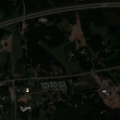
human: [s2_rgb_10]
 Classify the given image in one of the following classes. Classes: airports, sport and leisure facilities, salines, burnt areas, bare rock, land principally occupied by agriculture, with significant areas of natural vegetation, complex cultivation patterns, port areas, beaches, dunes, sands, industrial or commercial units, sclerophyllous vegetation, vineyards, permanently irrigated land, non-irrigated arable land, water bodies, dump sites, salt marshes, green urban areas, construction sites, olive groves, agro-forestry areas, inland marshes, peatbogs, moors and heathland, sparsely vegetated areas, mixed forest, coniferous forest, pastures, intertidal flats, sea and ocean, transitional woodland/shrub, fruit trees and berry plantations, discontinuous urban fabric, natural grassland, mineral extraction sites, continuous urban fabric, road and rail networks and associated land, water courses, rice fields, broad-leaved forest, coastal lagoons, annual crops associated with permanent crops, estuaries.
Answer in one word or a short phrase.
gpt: discontinuous urban fabric, industrial or commercial units, coniferous forest, mixed forest